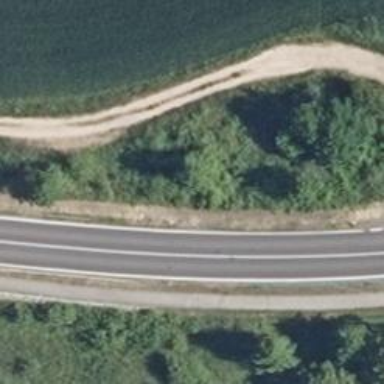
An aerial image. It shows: Secondary road.